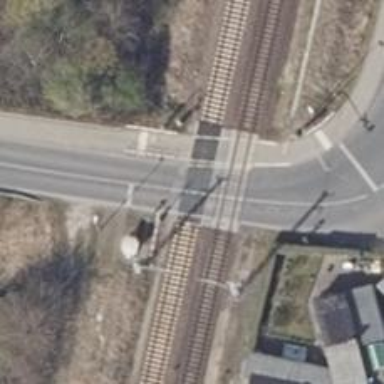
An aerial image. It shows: Railway level crossing.